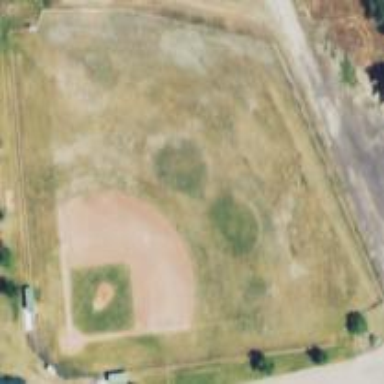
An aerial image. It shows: Baseball pitch for leisure and sports activities.